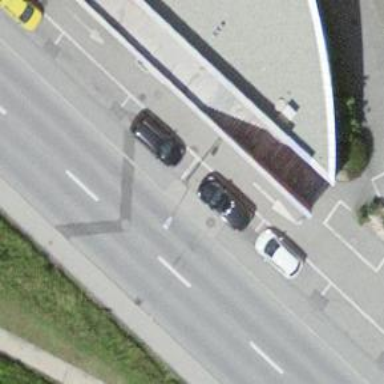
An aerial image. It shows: Parking lane area.